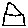
Label: house